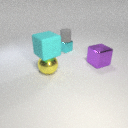
small cyan metal cube below small gray rubber cylinder